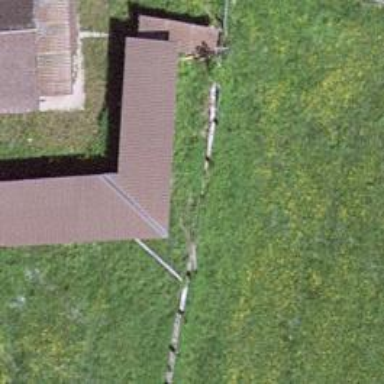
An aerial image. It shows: Fence.